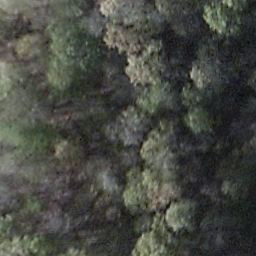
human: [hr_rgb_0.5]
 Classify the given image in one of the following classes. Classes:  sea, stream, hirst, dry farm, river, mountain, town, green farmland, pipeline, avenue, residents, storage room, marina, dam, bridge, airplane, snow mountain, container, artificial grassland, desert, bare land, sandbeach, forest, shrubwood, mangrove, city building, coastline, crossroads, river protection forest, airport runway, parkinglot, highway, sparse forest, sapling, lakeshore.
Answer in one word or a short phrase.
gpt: shrubwood